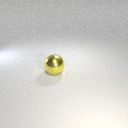
large yellow metal sphere